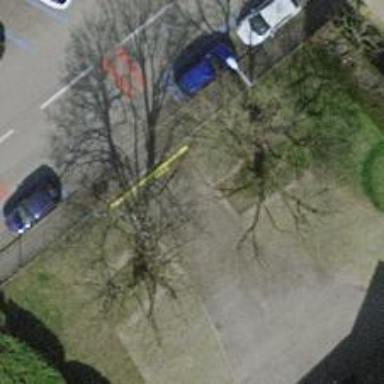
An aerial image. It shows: Bollard barrier.